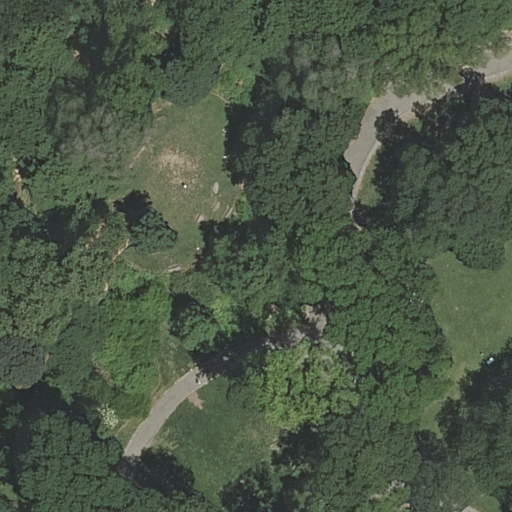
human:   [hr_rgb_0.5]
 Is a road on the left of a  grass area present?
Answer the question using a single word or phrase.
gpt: yes

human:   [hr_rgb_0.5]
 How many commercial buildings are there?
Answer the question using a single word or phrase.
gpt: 0

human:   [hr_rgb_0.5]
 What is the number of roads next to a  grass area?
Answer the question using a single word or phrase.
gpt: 13

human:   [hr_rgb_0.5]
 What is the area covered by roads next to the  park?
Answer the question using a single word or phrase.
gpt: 0m2

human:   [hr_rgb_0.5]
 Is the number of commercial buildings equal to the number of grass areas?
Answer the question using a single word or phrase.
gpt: no

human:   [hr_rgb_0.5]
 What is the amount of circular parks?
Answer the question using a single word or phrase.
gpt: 0

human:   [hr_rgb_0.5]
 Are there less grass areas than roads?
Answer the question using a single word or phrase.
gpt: yes

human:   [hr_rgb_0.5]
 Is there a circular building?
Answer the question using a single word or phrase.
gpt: no

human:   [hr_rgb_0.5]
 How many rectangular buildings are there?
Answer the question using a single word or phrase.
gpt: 0

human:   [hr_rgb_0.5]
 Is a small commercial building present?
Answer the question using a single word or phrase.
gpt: no

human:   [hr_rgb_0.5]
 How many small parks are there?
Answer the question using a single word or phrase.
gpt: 0

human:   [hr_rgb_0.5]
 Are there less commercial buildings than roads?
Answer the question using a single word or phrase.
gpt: yes

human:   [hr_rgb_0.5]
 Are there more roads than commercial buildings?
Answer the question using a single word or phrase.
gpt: yes

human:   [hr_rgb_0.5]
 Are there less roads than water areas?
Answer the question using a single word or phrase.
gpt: no

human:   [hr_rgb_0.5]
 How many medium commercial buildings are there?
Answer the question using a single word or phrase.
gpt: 0

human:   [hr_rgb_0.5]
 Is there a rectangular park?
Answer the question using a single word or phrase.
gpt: yes

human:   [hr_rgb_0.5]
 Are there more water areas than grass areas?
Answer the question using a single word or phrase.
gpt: no

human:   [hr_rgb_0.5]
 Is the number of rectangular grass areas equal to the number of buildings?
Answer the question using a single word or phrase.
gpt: no

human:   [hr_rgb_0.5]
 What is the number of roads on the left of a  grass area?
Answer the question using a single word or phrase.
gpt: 12

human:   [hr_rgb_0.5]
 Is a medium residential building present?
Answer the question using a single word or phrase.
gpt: no

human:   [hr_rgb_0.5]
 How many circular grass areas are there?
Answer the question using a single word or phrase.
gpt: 1

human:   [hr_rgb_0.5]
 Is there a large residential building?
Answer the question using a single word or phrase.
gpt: no

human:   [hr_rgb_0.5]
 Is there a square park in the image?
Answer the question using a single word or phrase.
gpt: no

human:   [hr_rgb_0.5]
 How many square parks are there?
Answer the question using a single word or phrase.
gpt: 0

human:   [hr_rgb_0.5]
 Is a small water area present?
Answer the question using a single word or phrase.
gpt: no

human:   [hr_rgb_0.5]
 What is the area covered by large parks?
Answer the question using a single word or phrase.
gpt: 10633m2

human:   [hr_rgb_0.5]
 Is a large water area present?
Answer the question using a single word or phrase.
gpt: no

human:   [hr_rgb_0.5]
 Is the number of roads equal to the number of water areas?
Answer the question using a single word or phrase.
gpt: no

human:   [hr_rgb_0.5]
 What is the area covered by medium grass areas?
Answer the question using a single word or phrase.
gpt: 0m2

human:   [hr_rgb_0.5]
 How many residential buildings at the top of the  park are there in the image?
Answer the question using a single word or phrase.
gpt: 0

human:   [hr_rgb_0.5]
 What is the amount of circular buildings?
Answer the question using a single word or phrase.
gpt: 0

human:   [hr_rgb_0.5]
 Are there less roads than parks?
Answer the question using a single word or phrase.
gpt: no

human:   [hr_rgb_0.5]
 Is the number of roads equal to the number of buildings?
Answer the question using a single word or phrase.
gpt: no

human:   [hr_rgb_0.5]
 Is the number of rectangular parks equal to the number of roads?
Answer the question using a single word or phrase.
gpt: no

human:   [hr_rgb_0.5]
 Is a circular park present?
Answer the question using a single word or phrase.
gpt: no

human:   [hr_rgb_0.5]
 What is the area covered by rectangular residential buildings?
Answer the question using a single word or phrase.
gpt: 0m2